Interaction volume radius: 5 \u00c5
Interaction volume height: 45 \u00c5
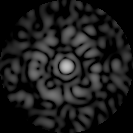
Disorder parameter: 0.8485